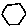
Label: hexagon